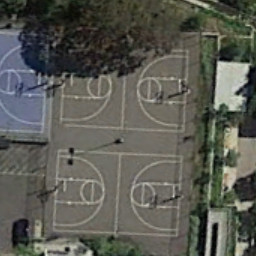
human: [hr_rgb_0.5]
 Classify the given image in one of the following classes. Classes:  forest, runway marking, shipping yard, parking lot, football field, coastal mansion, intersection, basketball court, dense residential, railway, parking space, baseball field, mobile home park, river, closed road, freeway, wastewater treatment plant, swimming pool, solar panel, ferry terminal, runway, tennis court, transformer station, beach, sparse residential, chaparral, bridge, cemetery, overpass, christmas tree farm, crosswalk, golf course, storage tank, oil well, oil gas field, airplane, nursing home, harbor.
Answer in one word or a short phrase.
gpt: basketball court